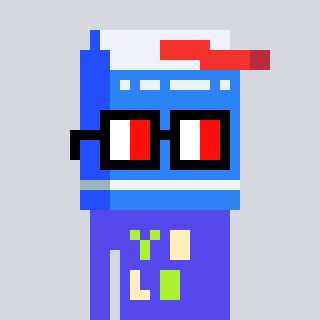
a pixel art character with square glasses with black frames and red eyes, a milk-shaped head and a computerblue-colored body on a cool background